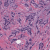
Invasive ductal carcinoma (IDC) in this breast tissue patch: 1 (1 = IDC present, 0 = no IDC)